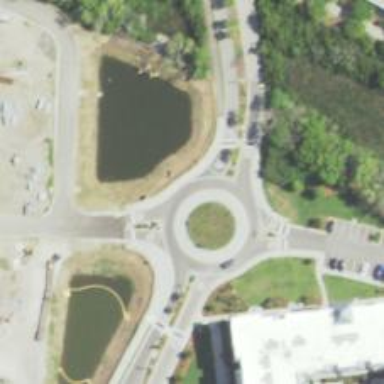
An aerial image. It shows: Tertiary road with asphalt surface leading to roundabout.